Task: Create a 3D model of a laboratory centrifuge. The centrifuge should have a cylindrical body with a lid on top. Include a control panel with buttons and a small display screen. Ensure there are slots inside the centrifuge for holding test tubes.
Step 503:
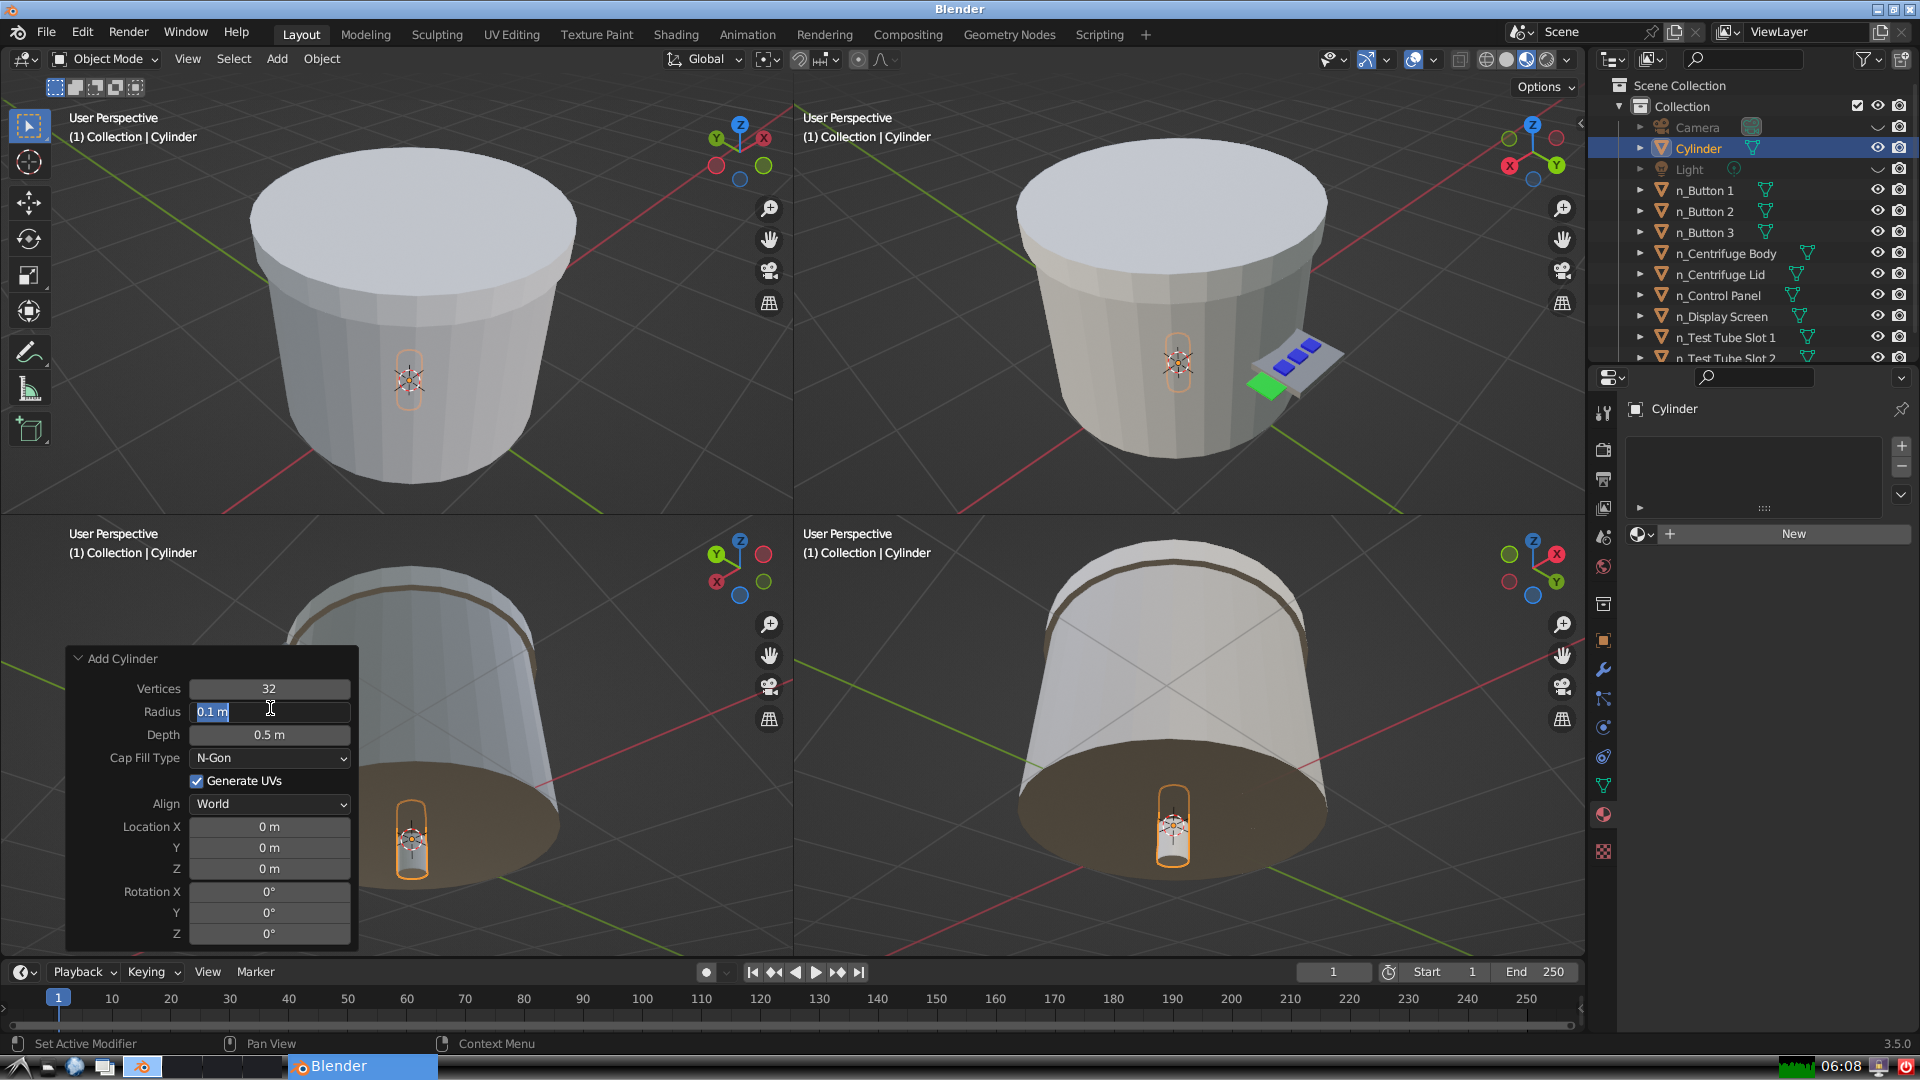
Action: input_text: 0.1